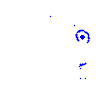
Particle: pion